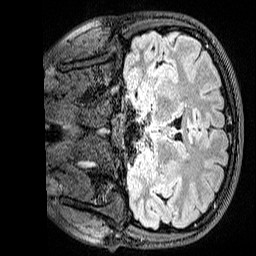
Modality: FLAIR
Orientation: coronal
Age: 20
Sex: female
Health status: healthy
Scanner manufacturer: siemens
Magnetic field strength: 3 T
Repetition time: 5 s
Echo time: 0.388 s